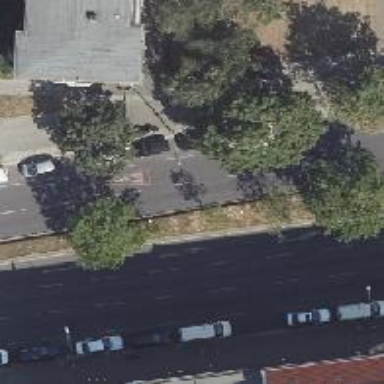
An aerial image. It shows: Traffic island.